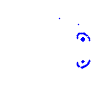
Particle: kaon